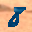
Label: 8